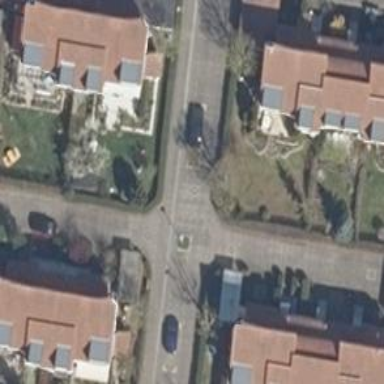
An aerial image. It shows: Living street.